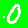
Digit: 0